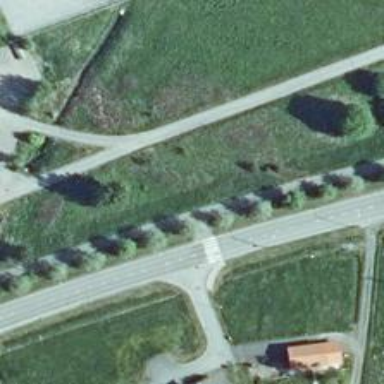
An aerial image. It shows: Marked crossing on the road.